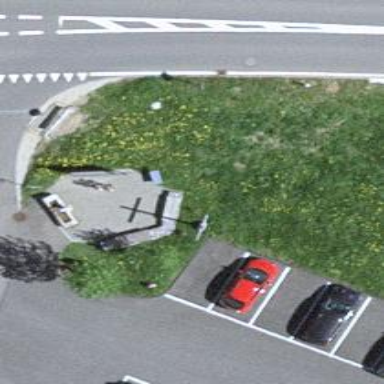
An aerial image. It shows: Historic wayside cross.